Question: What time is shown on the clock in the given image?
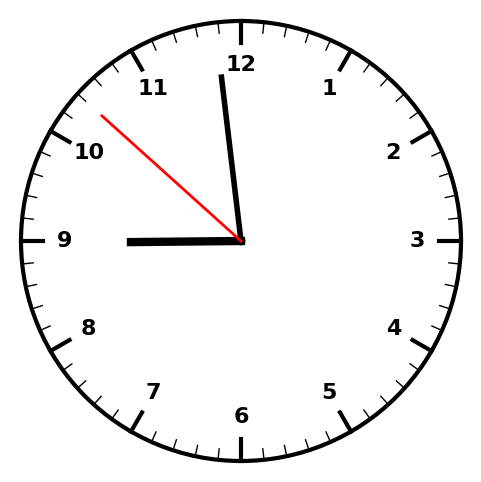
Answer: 08:58:52